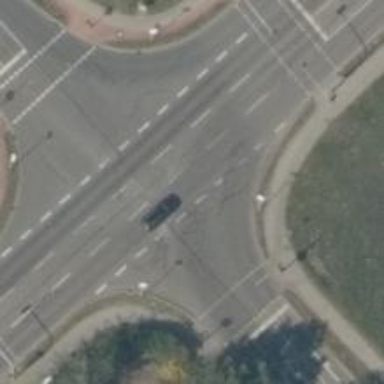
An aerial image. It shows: Road with traffic signals.